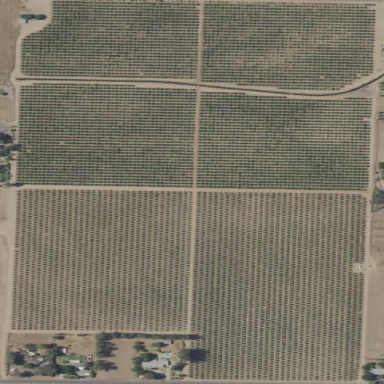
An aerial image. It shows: Orange orchard with rows of orange trees.